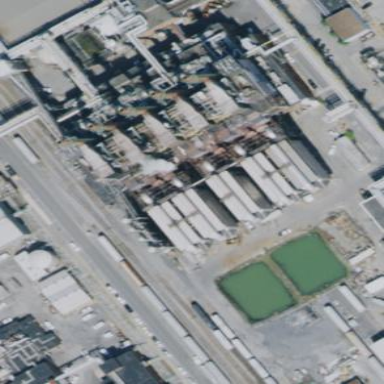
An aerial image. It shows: Industrial area with power plant.